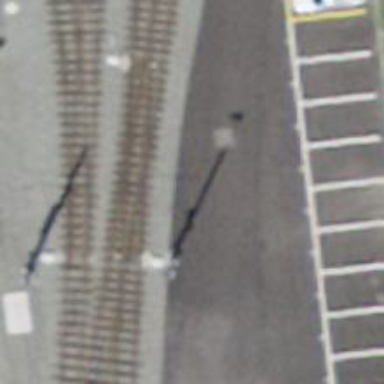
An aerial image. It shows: Narrow-gauge railway yard with electrified contact line.